Interaction volume radius: 5 \u00c5
Interaction volume height: 20 \u00c5
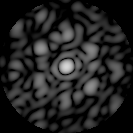
Disorder parameter: 0.6543